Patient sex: M
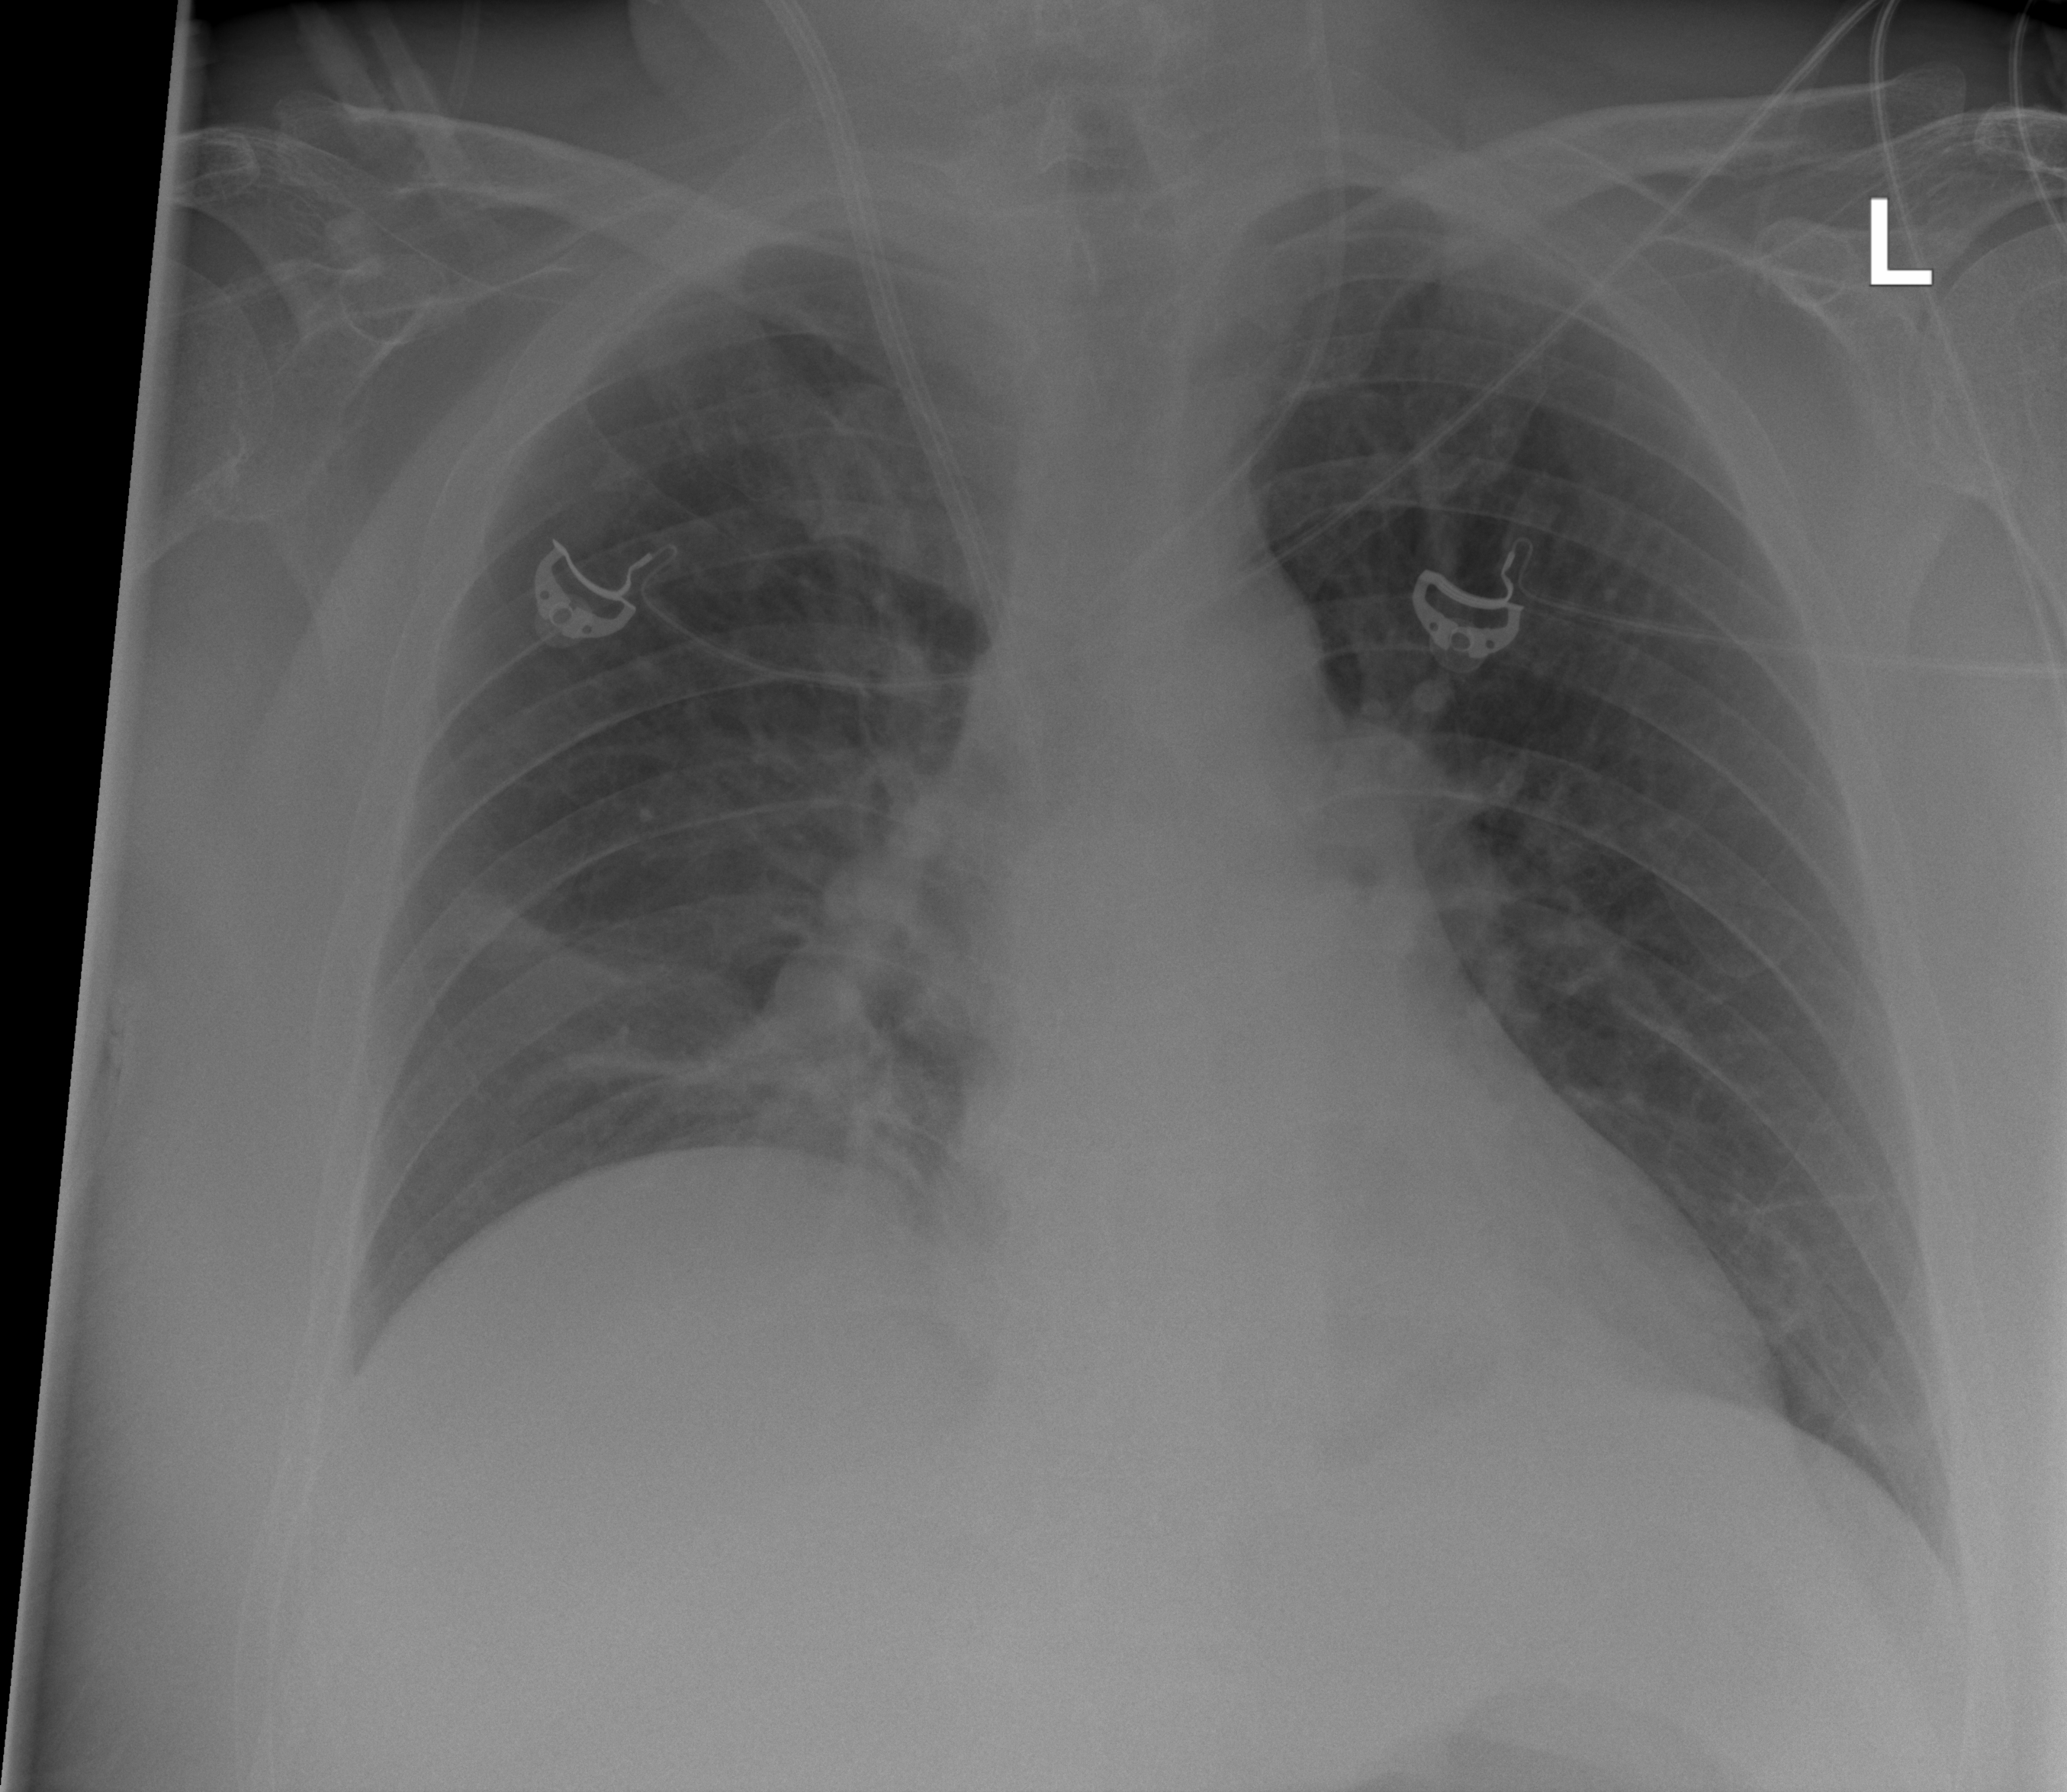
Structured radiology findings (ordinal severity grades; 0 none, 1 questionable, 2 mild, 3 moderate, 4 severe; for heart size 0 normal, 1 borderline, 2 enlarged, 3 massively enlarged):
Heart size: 0
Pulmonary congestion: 1
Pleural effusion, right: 0
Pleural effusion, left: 0
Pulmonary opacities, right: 1
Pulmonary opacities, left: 0
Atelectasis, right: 2
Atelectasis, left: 1